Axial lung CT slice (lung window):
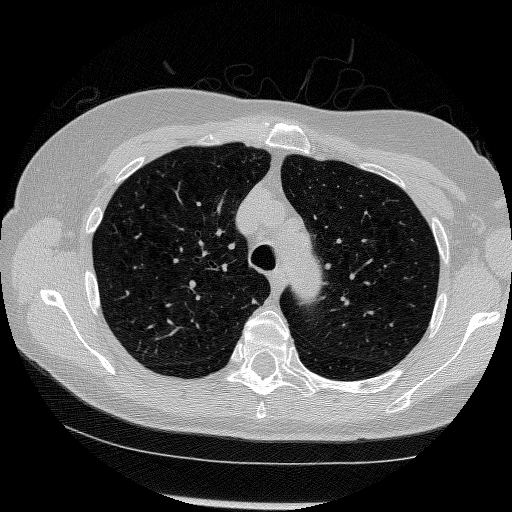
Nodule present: no